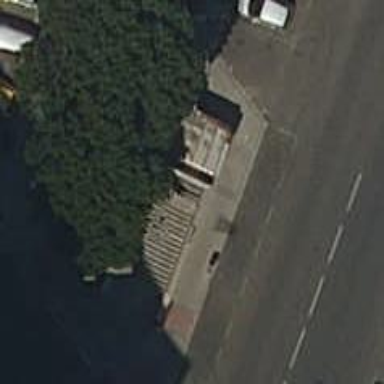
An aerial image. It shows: Subway entrance.